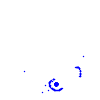
Particle: pion